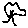
Label: tree